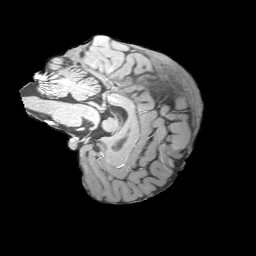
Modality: MP2RAGE
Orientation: sagittal